Interaction volume radius: 5 \u00c5
Interaction volume height: 15 \u00c5
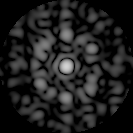
Disorder parameter: 0.7331